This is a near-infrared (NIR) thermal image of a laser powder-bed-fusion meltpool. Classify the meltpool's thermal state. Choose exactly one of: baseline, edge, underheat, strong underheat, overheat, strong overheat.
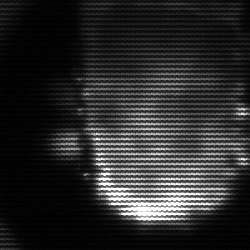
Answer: baseline